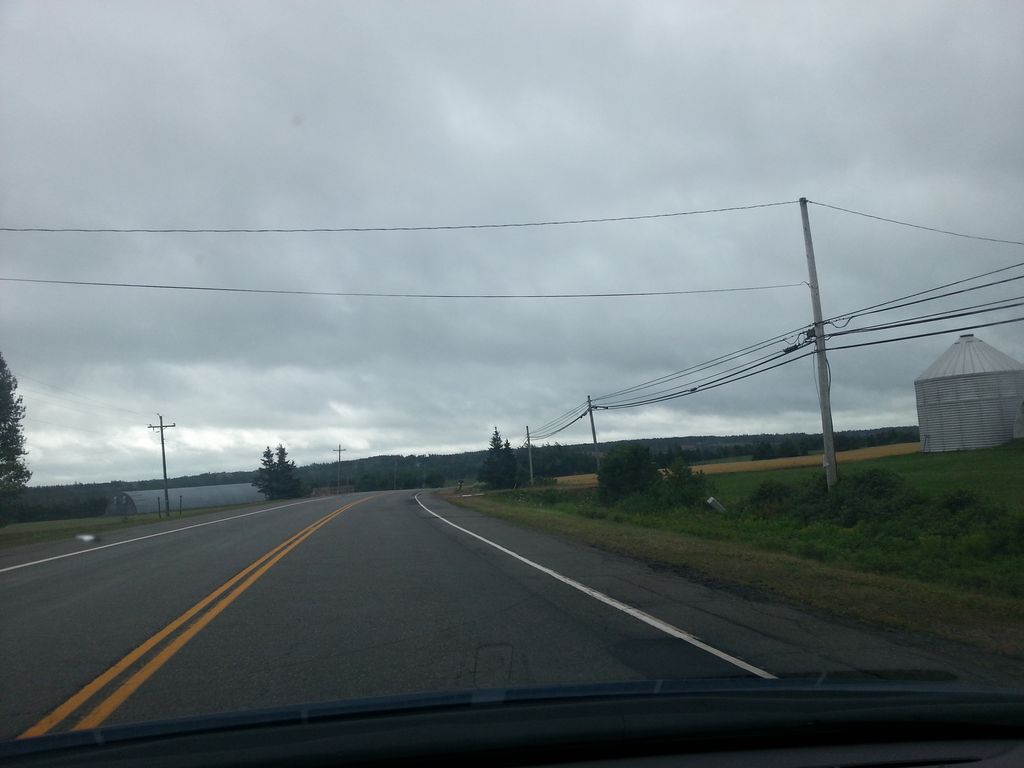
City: charlottetown